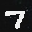
Label: 7